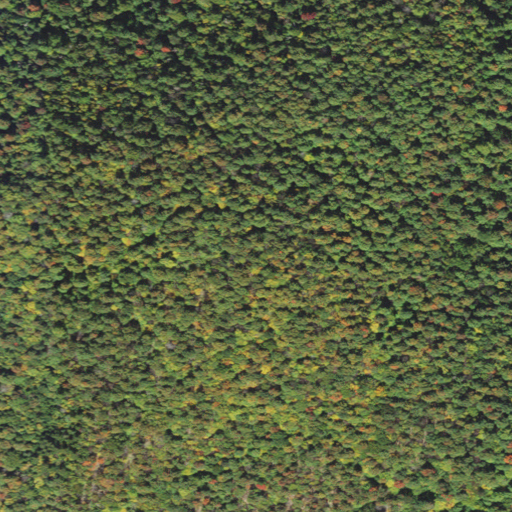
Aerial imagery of mountain in Vermont named Round Mountain containing deciduous forest and mixed forest